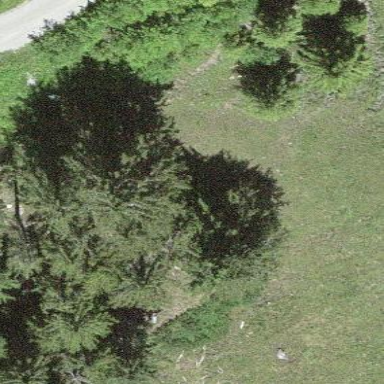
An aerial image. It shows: Forest area.